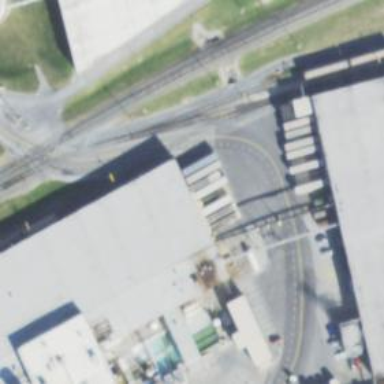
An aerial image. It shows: Rail spur service.